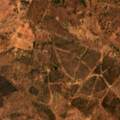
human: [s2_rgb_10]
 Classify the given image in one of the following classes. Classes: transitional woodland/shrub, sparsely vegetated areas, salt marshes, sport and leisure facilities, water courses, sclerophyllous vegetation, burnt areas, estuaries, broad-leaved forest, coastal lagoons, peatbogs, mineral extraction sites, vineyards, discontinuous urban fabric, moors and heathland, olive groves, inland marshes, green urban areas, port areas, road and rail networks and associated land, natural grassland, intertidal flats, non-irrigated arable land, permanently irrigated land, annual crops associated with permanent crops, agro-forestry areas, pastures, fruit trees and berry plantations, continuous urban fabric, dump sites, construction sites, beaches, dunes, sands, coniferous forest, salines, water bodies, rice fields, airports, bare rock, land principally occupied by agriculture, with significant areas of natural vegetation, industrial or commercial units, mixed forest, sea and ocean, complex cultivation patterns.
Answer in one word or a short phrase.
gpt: pastures, agro-forestry areas, broad-leaved forest